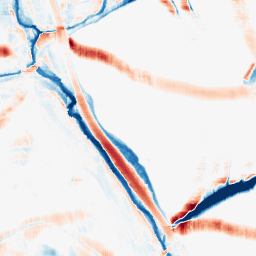
Category: morphological
Decomposition family: morphological_square
Decomposition parameters: operation: average
size: 20
Upsampling method: cubic_catmull_rom
Upsampling parameters: scale: 4
Upsampling scale: 4